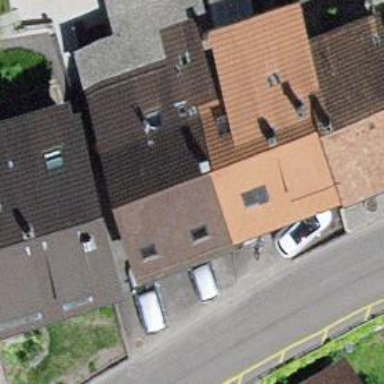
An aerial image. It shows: Terrace building.